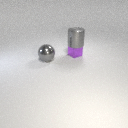
large gray metal cylinder above small purple metal cube